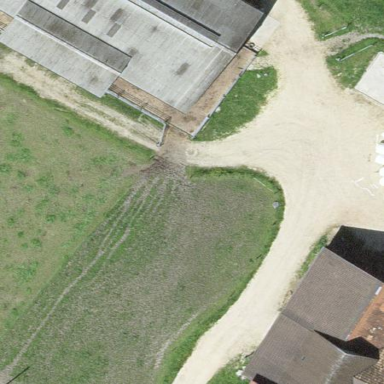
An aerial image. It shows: Farmyard area.